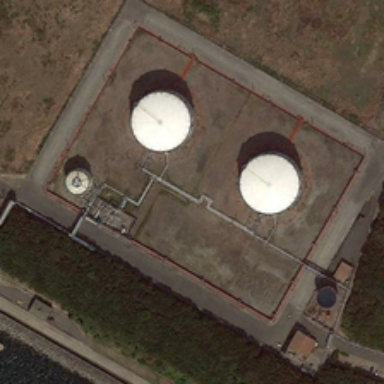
Two large white storage tanks are surrounded by a rectangular road near some green trees and bareland .